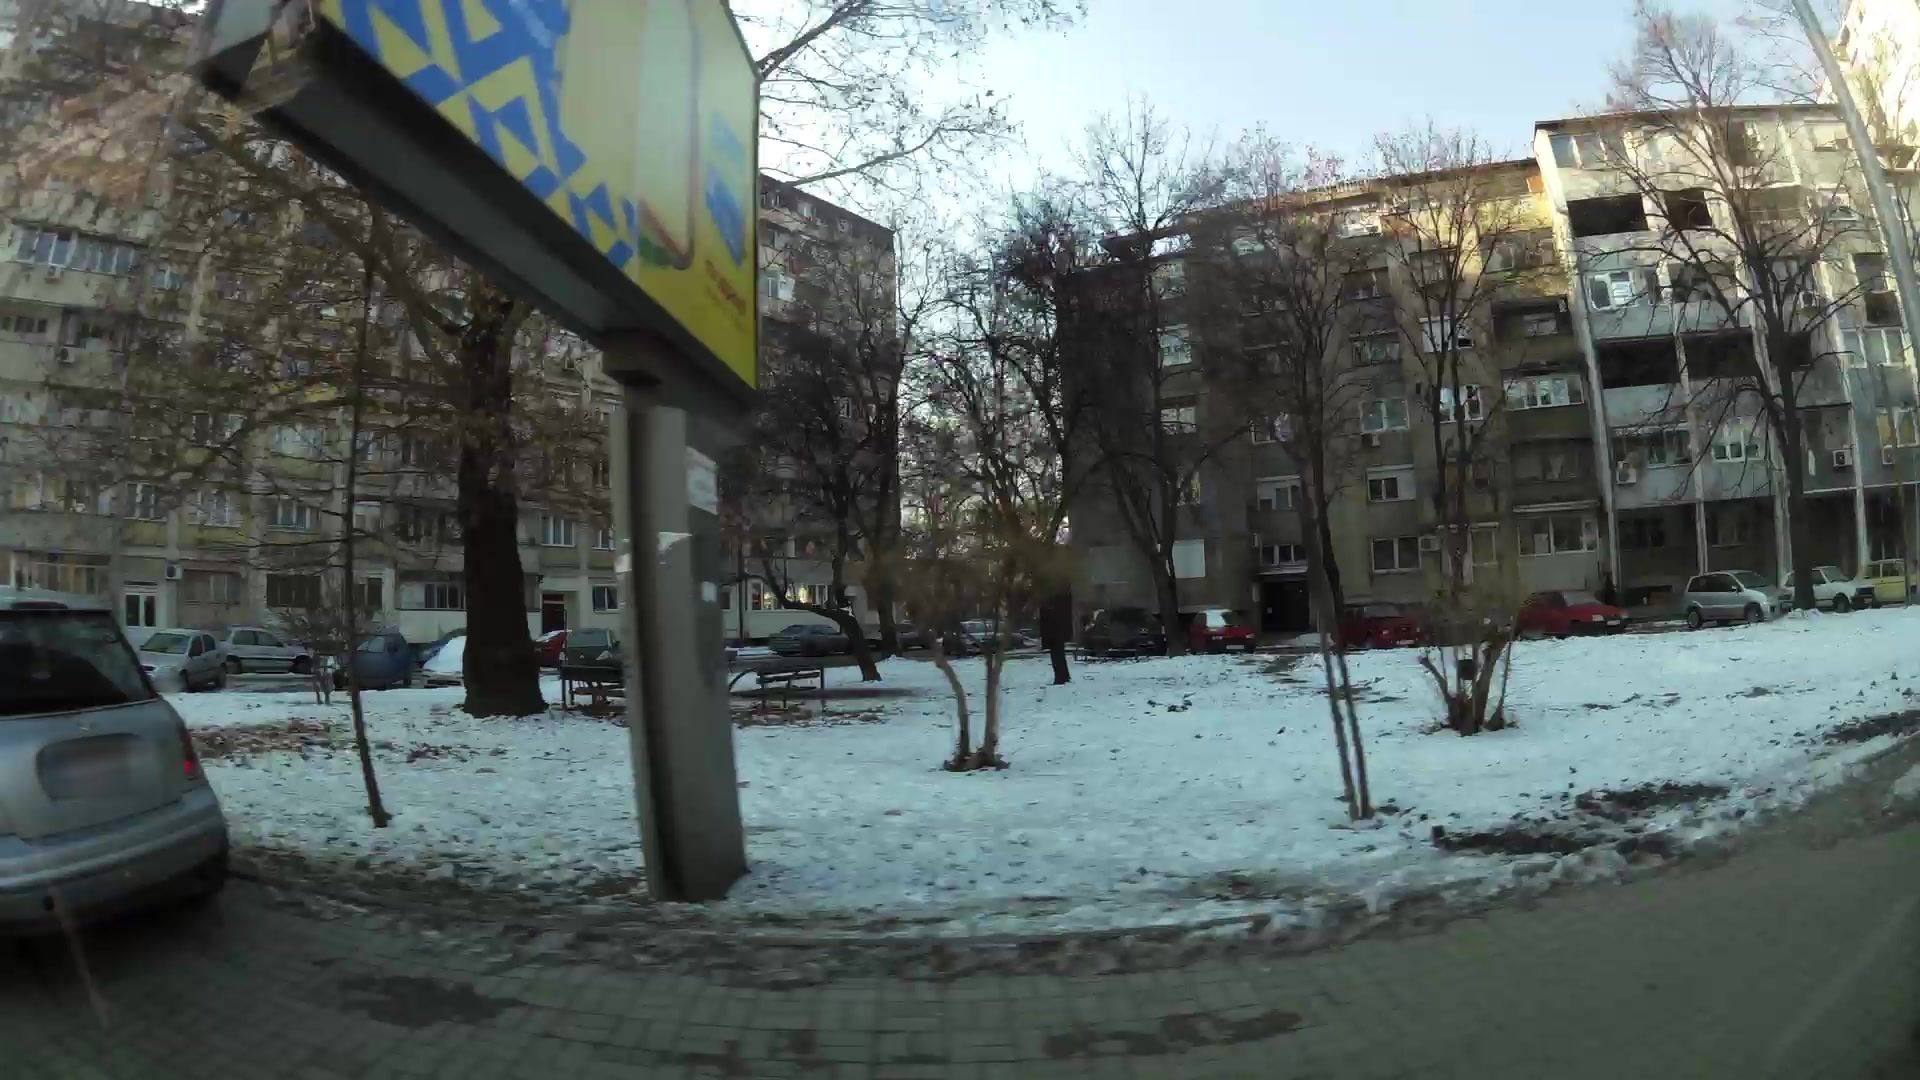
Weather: snowy
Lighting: day
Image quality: good
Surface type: walking surface
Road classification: footway
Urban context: urban centre
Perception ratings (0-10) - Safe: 7.1, Lively: 8.27, Beautiful: 3.13, Boring: 4.7, Depressing: 5.83, Wealthy: 4.07